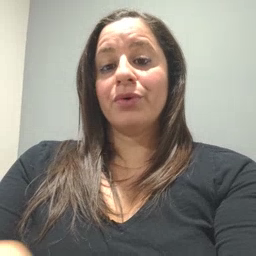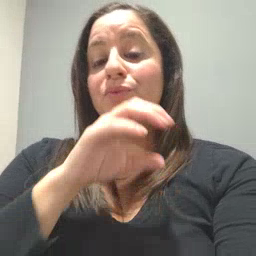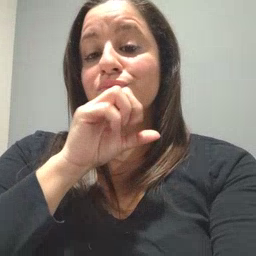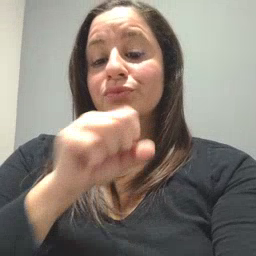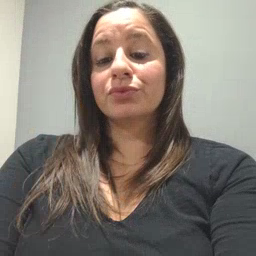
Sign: orange